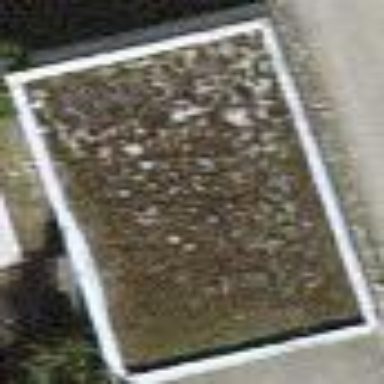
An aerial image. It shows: Garage with flat roof.